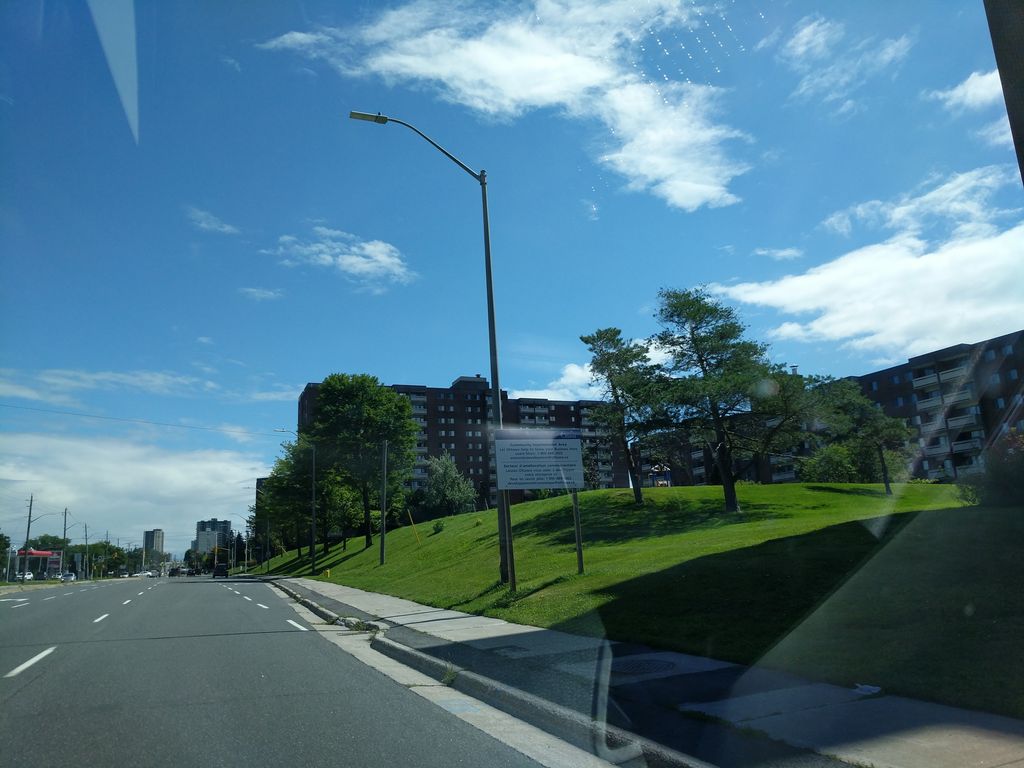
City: ottawa-gatineau